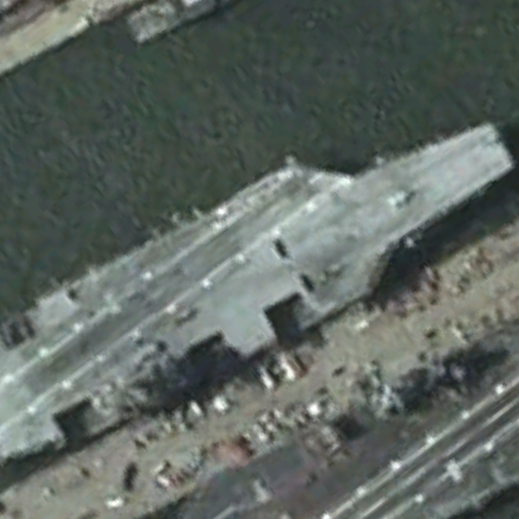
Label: aircraft_carrier